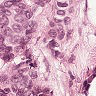
Metastatic tissue present: yes